Question: I'm trying to create a list of items that would look like this:

Main requirement is that the list should be flexible in a way that it's possible to add or remove list items without touching the code.
The best solution I found so far is to put all list items (including headers) into the '<li>' tags and style them with one of the techniques presented in this <URL>:
'''
<ul>
<li class="header">Drinks</li>
<li>Drink 1</li>
<li>Drink 2</li>
<li>Drink 3</li>
<li class="header">Meat</li>
<li>Meat 1</li>
<li>Meat 2</li>
<li>Meat 3</li>
<li>Meat 4</li>
<li>Meat 5</li>
<li>Meat 6</li>
etc.
</ul>
'''
I was wondering if there are some better suggestions here on Stack Overflow.
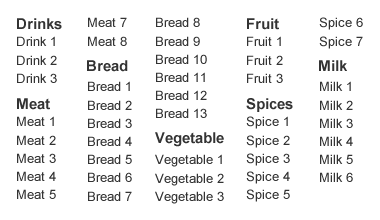
Answer: Probably the only way you can achieve this cleanly (without javascript) is using the 'column-count' CSS property. IE only supports it from 10+ though: <URL>
Here's a demo: <URL>
Also, headers should be headers, not list items.